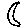
Label: moon